Aerial crown-view tile of a tropical tree (Barro Colorado Island, Panama), acquired 20241216:
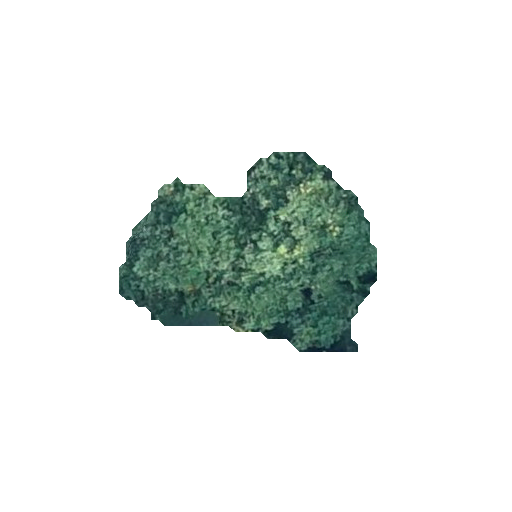
Species: Protium stevensonii
GBIF accepted scientific name: Tetragastris panamensis
Crown area: 51.794 m²